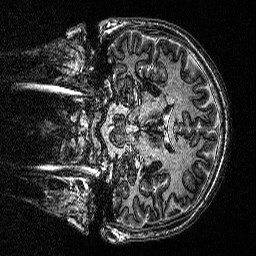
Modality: MP2RAGE
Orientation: coronal
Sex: male
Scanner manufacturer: siemens
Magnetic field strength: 3 T
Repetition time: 5 s
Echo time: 0.00292 s